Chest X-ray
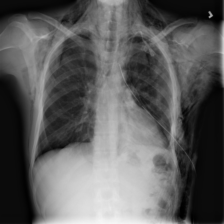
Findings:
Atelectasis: negative
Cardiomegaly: negative
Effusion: negative
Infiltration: negative
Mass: negative
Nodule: negative
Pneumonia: negative
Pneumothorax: negative
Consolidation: negative
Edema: negative
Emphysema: positive
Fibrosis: negative
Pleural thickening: negative
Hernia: negative